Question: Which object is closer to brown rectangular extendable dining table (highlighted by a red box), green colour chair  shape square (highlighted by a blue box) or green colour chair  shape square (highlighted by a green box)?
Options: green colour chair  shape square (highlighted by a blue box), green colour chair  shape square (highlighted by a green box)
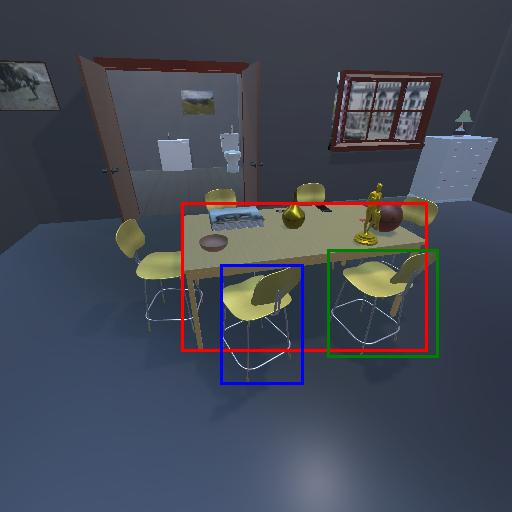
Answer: green colour chair  shape square (highlighted by a blue box)